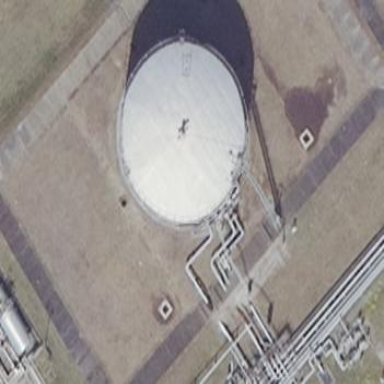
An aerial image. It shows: Storage tank created as man-made structure.